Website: walmart
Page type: review-order
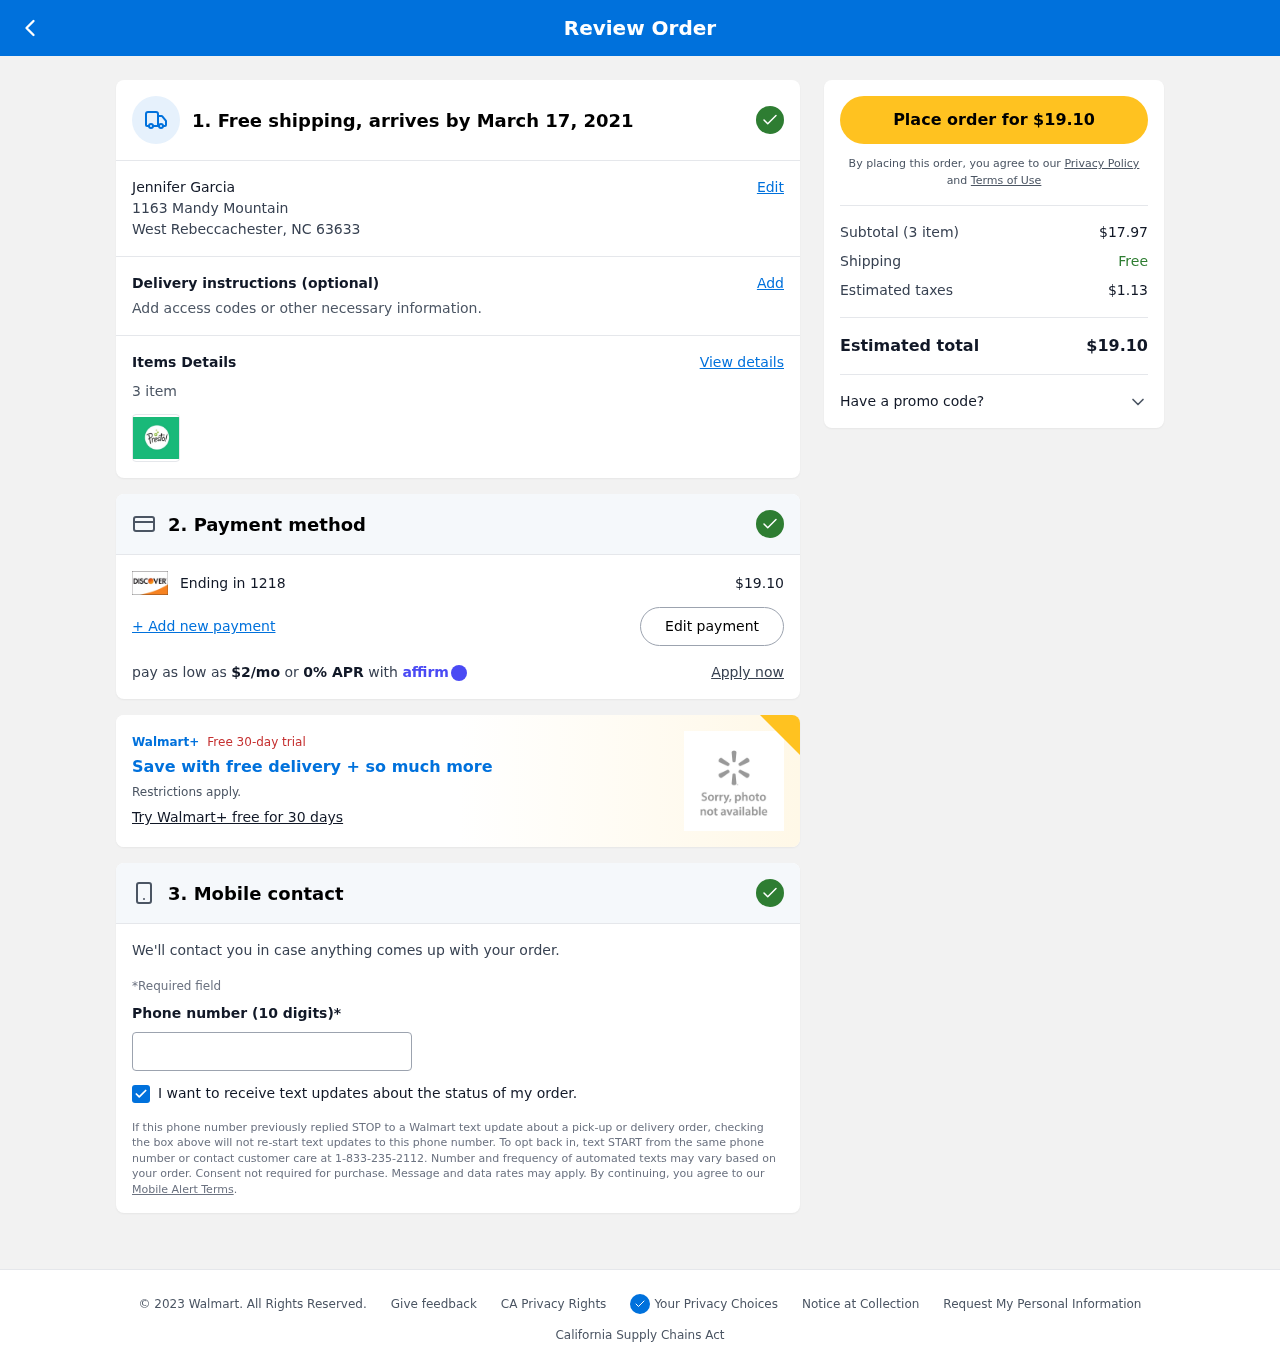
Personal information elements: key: PII_CARD_LAST4
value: Ending in 1218
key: PII_CITY_STATE_ZIP
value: West Rebeccachester, NC 63633
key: PII_FULLNAME
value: Jennifer Garcia
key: PII_PHONE
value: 8949574199
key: PII_STREET
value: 1163 Mandy Mountain
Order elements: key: ORDER_DELIVERY_DATE
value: March 17, 2021
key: ORDER_NUM_ITEMS
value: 3 item
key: ORDER_NUM_ITEMS
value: Subtotal (3 item)
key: ORDER_TOTAL
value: $19.10
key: ORDER_TOTAL
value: Place order for $19.10
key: ORDER_MONTHLY_PAYMENT
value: $2/mo
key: ORDER_SUBTOTAL
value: $17.97
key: ORDER_TAX
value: $1.13